Question: Seeking assistance with creating add and subtract buttons within a form to add and remove amount of a line of stock.
Similar to:

I'm new to html and very new to javascript.
'''
function minus(){
var bCount = parseInt(document.calculateCart.count.value);
var count = bCount--;
document.calculateCart.count.value = count;
}
function minus(){
var bCount = parseInt(document.calculateCart.count.value);
var count = bCount++;
document.calculateCart.bCount.value = count;
}
'''
'''
<div class="productForm">
<form name="calculateCart" action="#">
<div class="+-Buttons">
Quantity <br>
<input type="button" value="-" onClick="minus()">
<input type="int" name="count" value=0>
<input type="button" value="+" onClick="add()">
</div>
</form>
</div>
'''
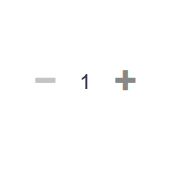
Answer: If you want to chane your number using buttons and using text-input, you can change your code to that:
'''
<div class="productForm">
<form name="calculateCart" action="https://titan.csit.rmit.edu.au/~e54061/wp/processing.php">
<div class="+-Buttons">
Quantity <br>
<input type="button" value="-" onClick="minus()">
<input type="number" name="count" value=0>
<input type="button" value="+" onClick="add()">
</div>
</form>
</div>
<script>
function minus(){
document.calculateCart.count.value = --document.calculateCart.count.value;
}
function add(){
document.calculateCart.count.value = ++document.calculateCart.count.value;
}
</script>
'''
In HTML don't exist type of input - int, you need to use number or text.
If you want change value only using the buttons, you can make it like this:
'''
<div class="productForm">
<form name="calculateCart" action="https://titan.csit.rmit.edu.au/~e54061/wp/processing.php">
<div class="+-Buttons">
Quantity <br>
<input type="button" value="-" onClick="minus()">
<span id="your-number">0</span>
<input type="button" value="+" onClick="add()">
</div>
</form>
</div>
<script>
var a = 0;
function minus(){
a -= 1;
document.getElementById('your-number').innerHTML = a;
}
function add(){
a += 1;
document.getElementById('your-number').innerHTML = a;
}
</script>
'''